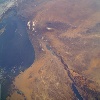
Label: land